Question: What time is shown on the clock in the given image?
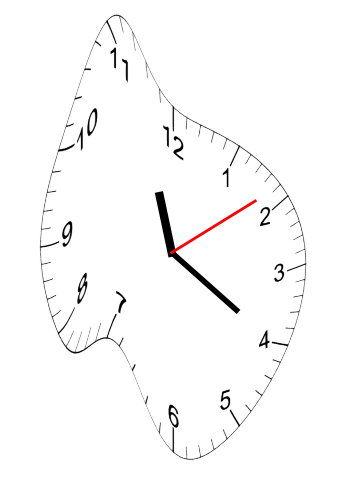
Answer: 11:20:09